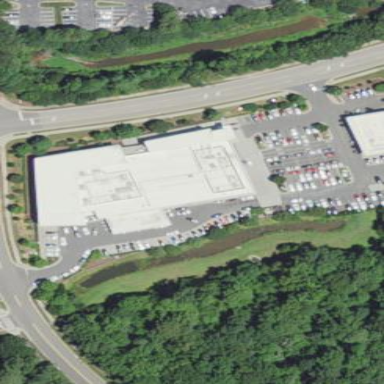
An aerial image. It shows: Building that houses car shop.